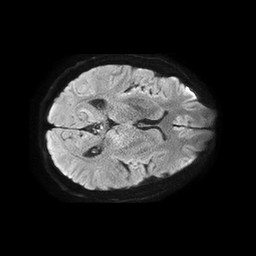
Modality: TRACE
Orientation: axial
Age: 55
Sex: male
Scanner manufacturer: philips
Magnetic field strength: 1.5 T
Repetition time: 4.6 s
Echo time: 0.08941 s